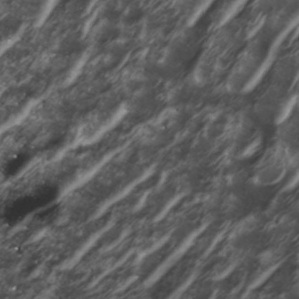
Label: non_frost